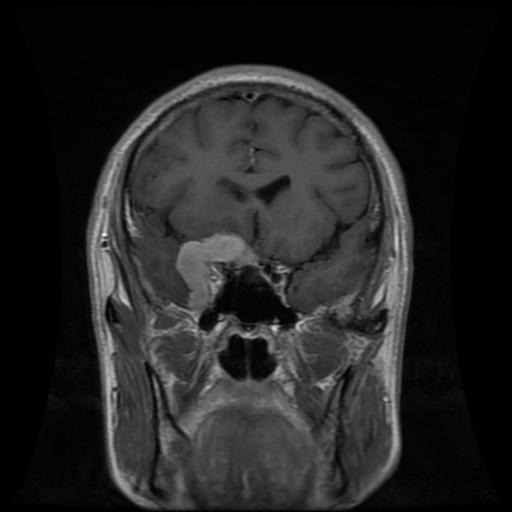
Label: meningioma